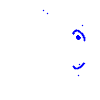
Particle: kaon